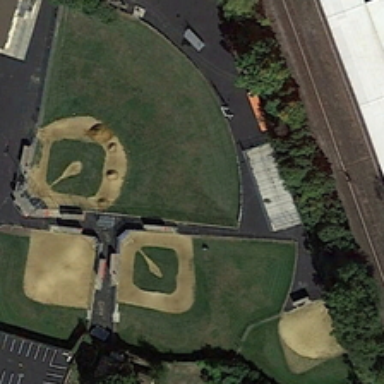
The baseball field field is surrounded by lush trees and buildings .